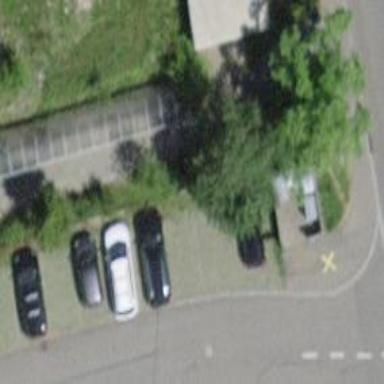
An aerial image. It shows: Charging station.